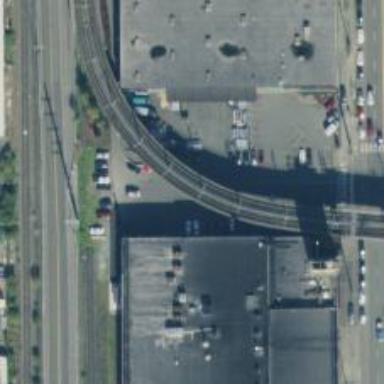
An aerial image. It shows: Bridge for light rail railway with electrified contact lines.